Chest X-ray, AP view. Patient: 68 years old, sex F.
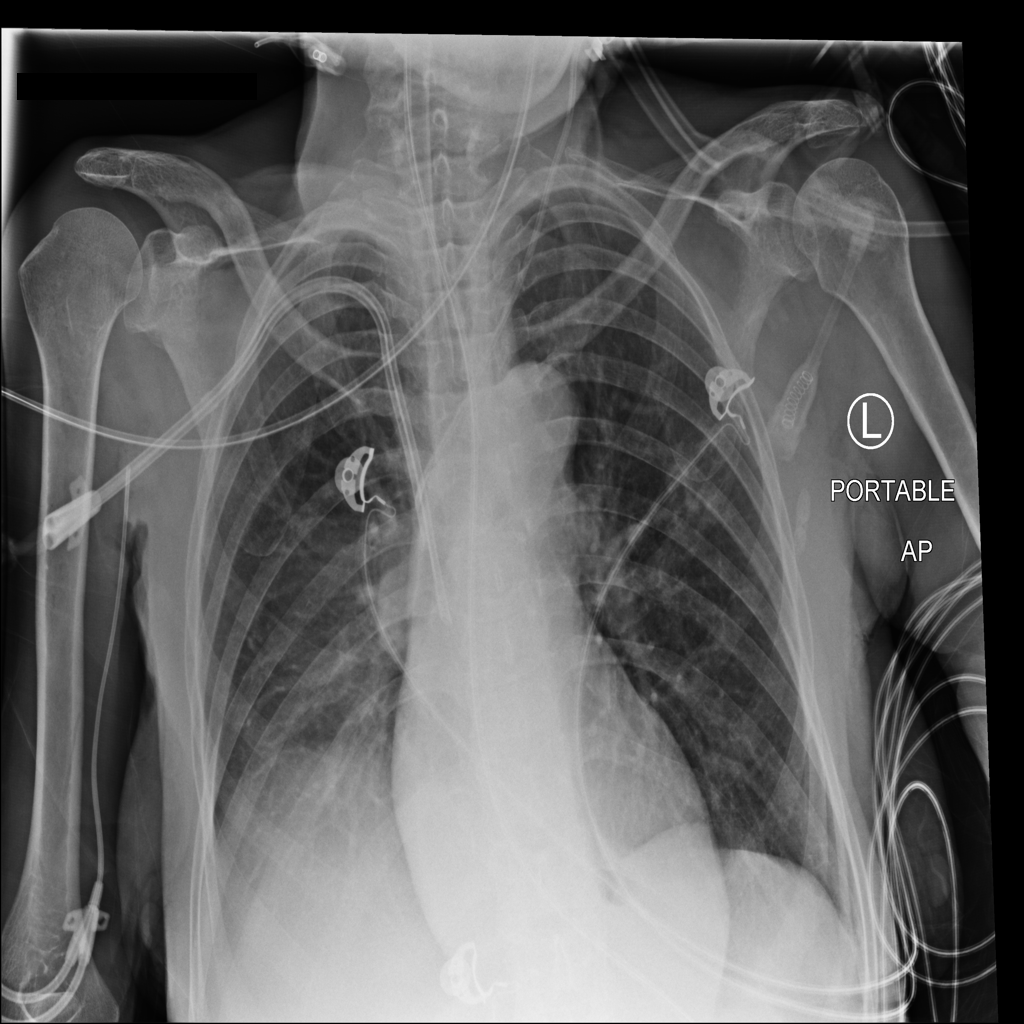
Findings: No Finding